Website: apple
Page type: orders-overview
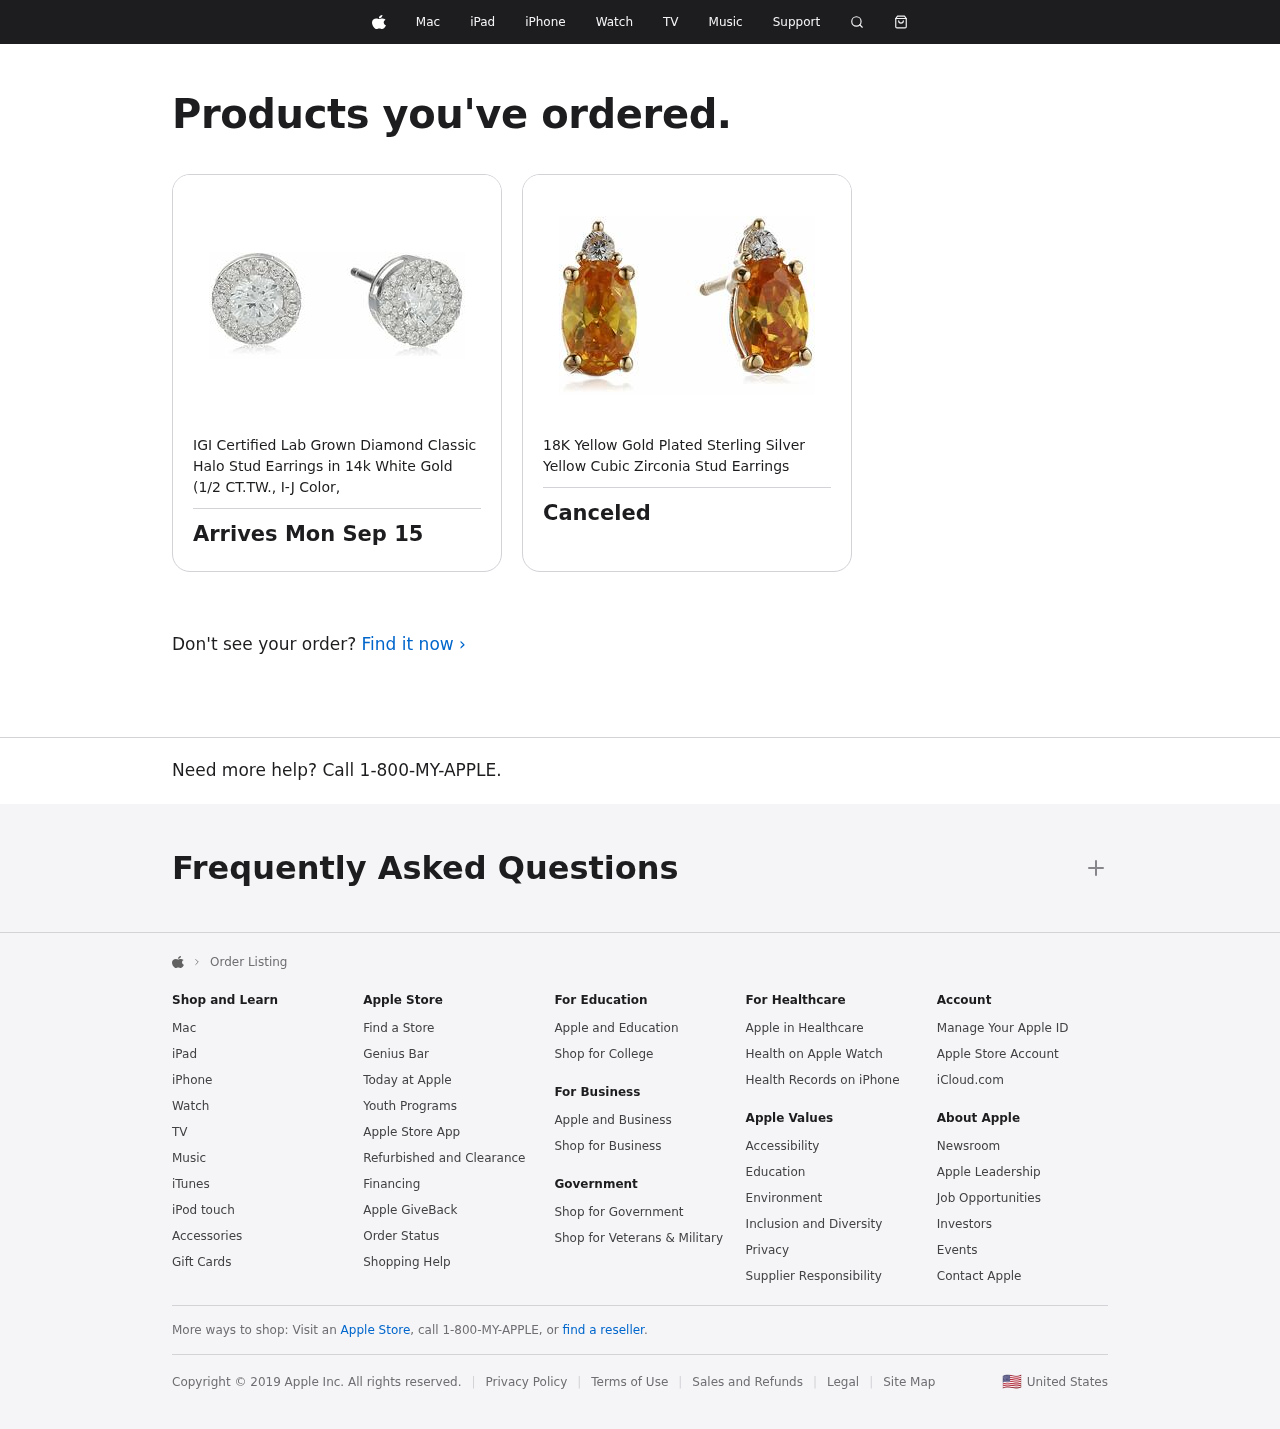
Product elements: key: PRODUCT1_NAME
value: IGI Certified Lab Grown Diamond Classic Halo Stud Earrings in 14k White Gold (1/2 CT.TW., I-J Color,
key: PRODUCT2_NAME
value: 18K Yellow Gold Plated Sterling Silver Yellow Cubic Zirconia Stud Earrings
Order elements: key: ORDER_DELIVERY_DATE
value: Arrives Mon Sep 15